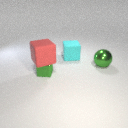
large cyan rubber cube behind large green metal sphere